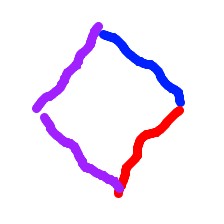
Shape: rhombus